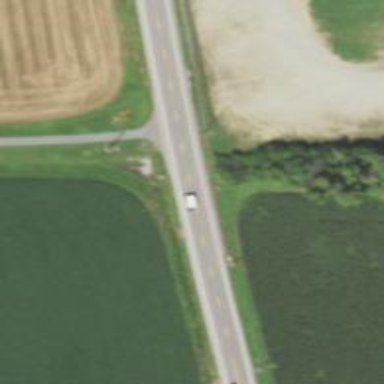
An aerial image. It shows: Primary highway.